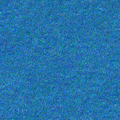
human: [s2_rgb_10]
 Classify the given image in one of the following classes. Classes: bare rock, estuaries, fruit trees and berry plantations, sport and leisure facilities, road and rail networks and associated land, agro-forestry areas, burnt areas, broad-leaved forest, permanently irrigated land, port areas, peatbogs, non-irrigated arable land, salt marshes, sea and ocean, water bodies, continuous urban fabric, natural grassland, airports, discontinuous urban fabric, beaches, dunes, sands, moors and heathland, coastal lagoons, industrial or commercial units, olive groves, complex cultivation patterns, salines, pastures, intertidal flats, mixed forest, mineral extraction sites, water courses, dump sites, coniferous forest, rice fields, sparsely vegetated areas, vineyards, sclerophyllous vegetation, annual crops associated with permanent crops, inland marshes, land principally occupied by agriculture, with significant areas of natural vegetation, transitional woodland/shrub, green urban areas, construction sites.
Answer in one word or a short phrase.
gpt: sea and ocean